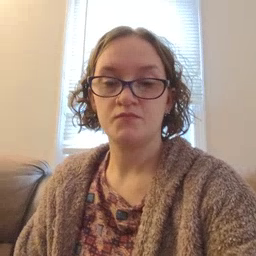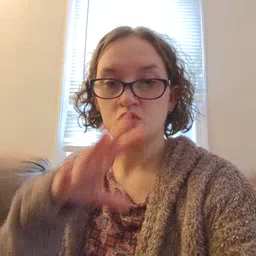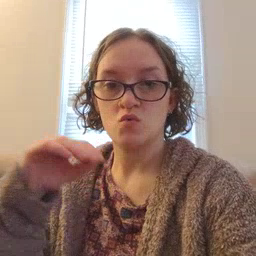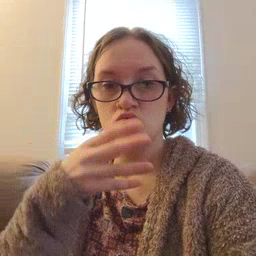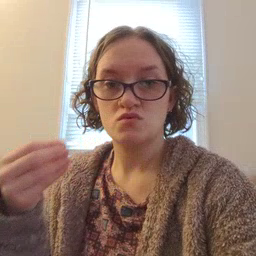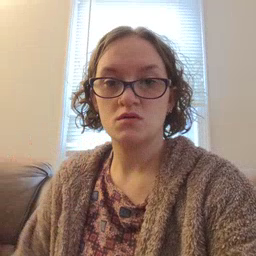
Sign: story